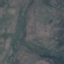
Land use / land cover: HerbaceousVegetation